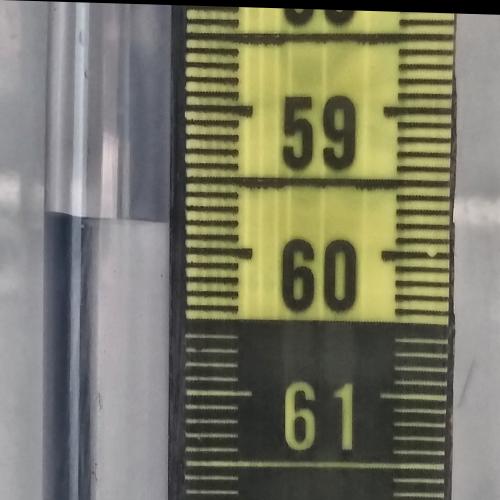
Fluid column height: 59.8 cm